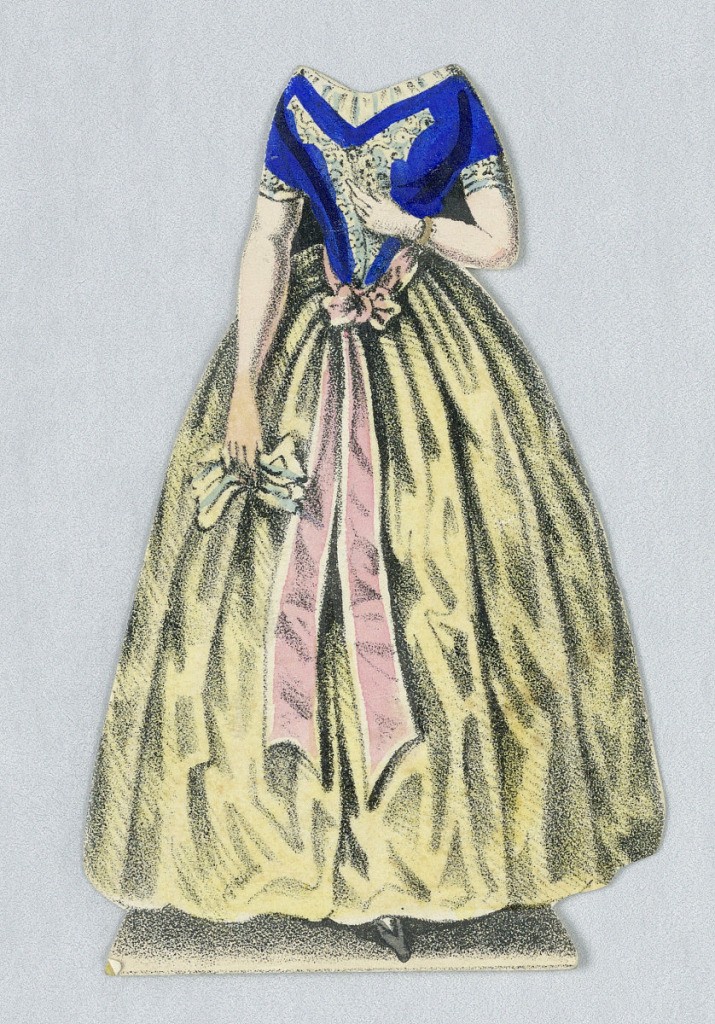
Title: Jenny Lind Paper Doll Costume, Agathe from the opera "Der Freischutze" (The Freischutz)
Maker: Jenny Lind, Swedish, 1820–1887
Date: ca. 1850
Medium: Lthograph on white wove paper
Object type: Print
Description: Paper doll costume for the figure of Jenny Lind representing the character Agathe from the opera Der Freischutze (The Freischutz).
Designed to be placed over the doll.